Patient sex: M
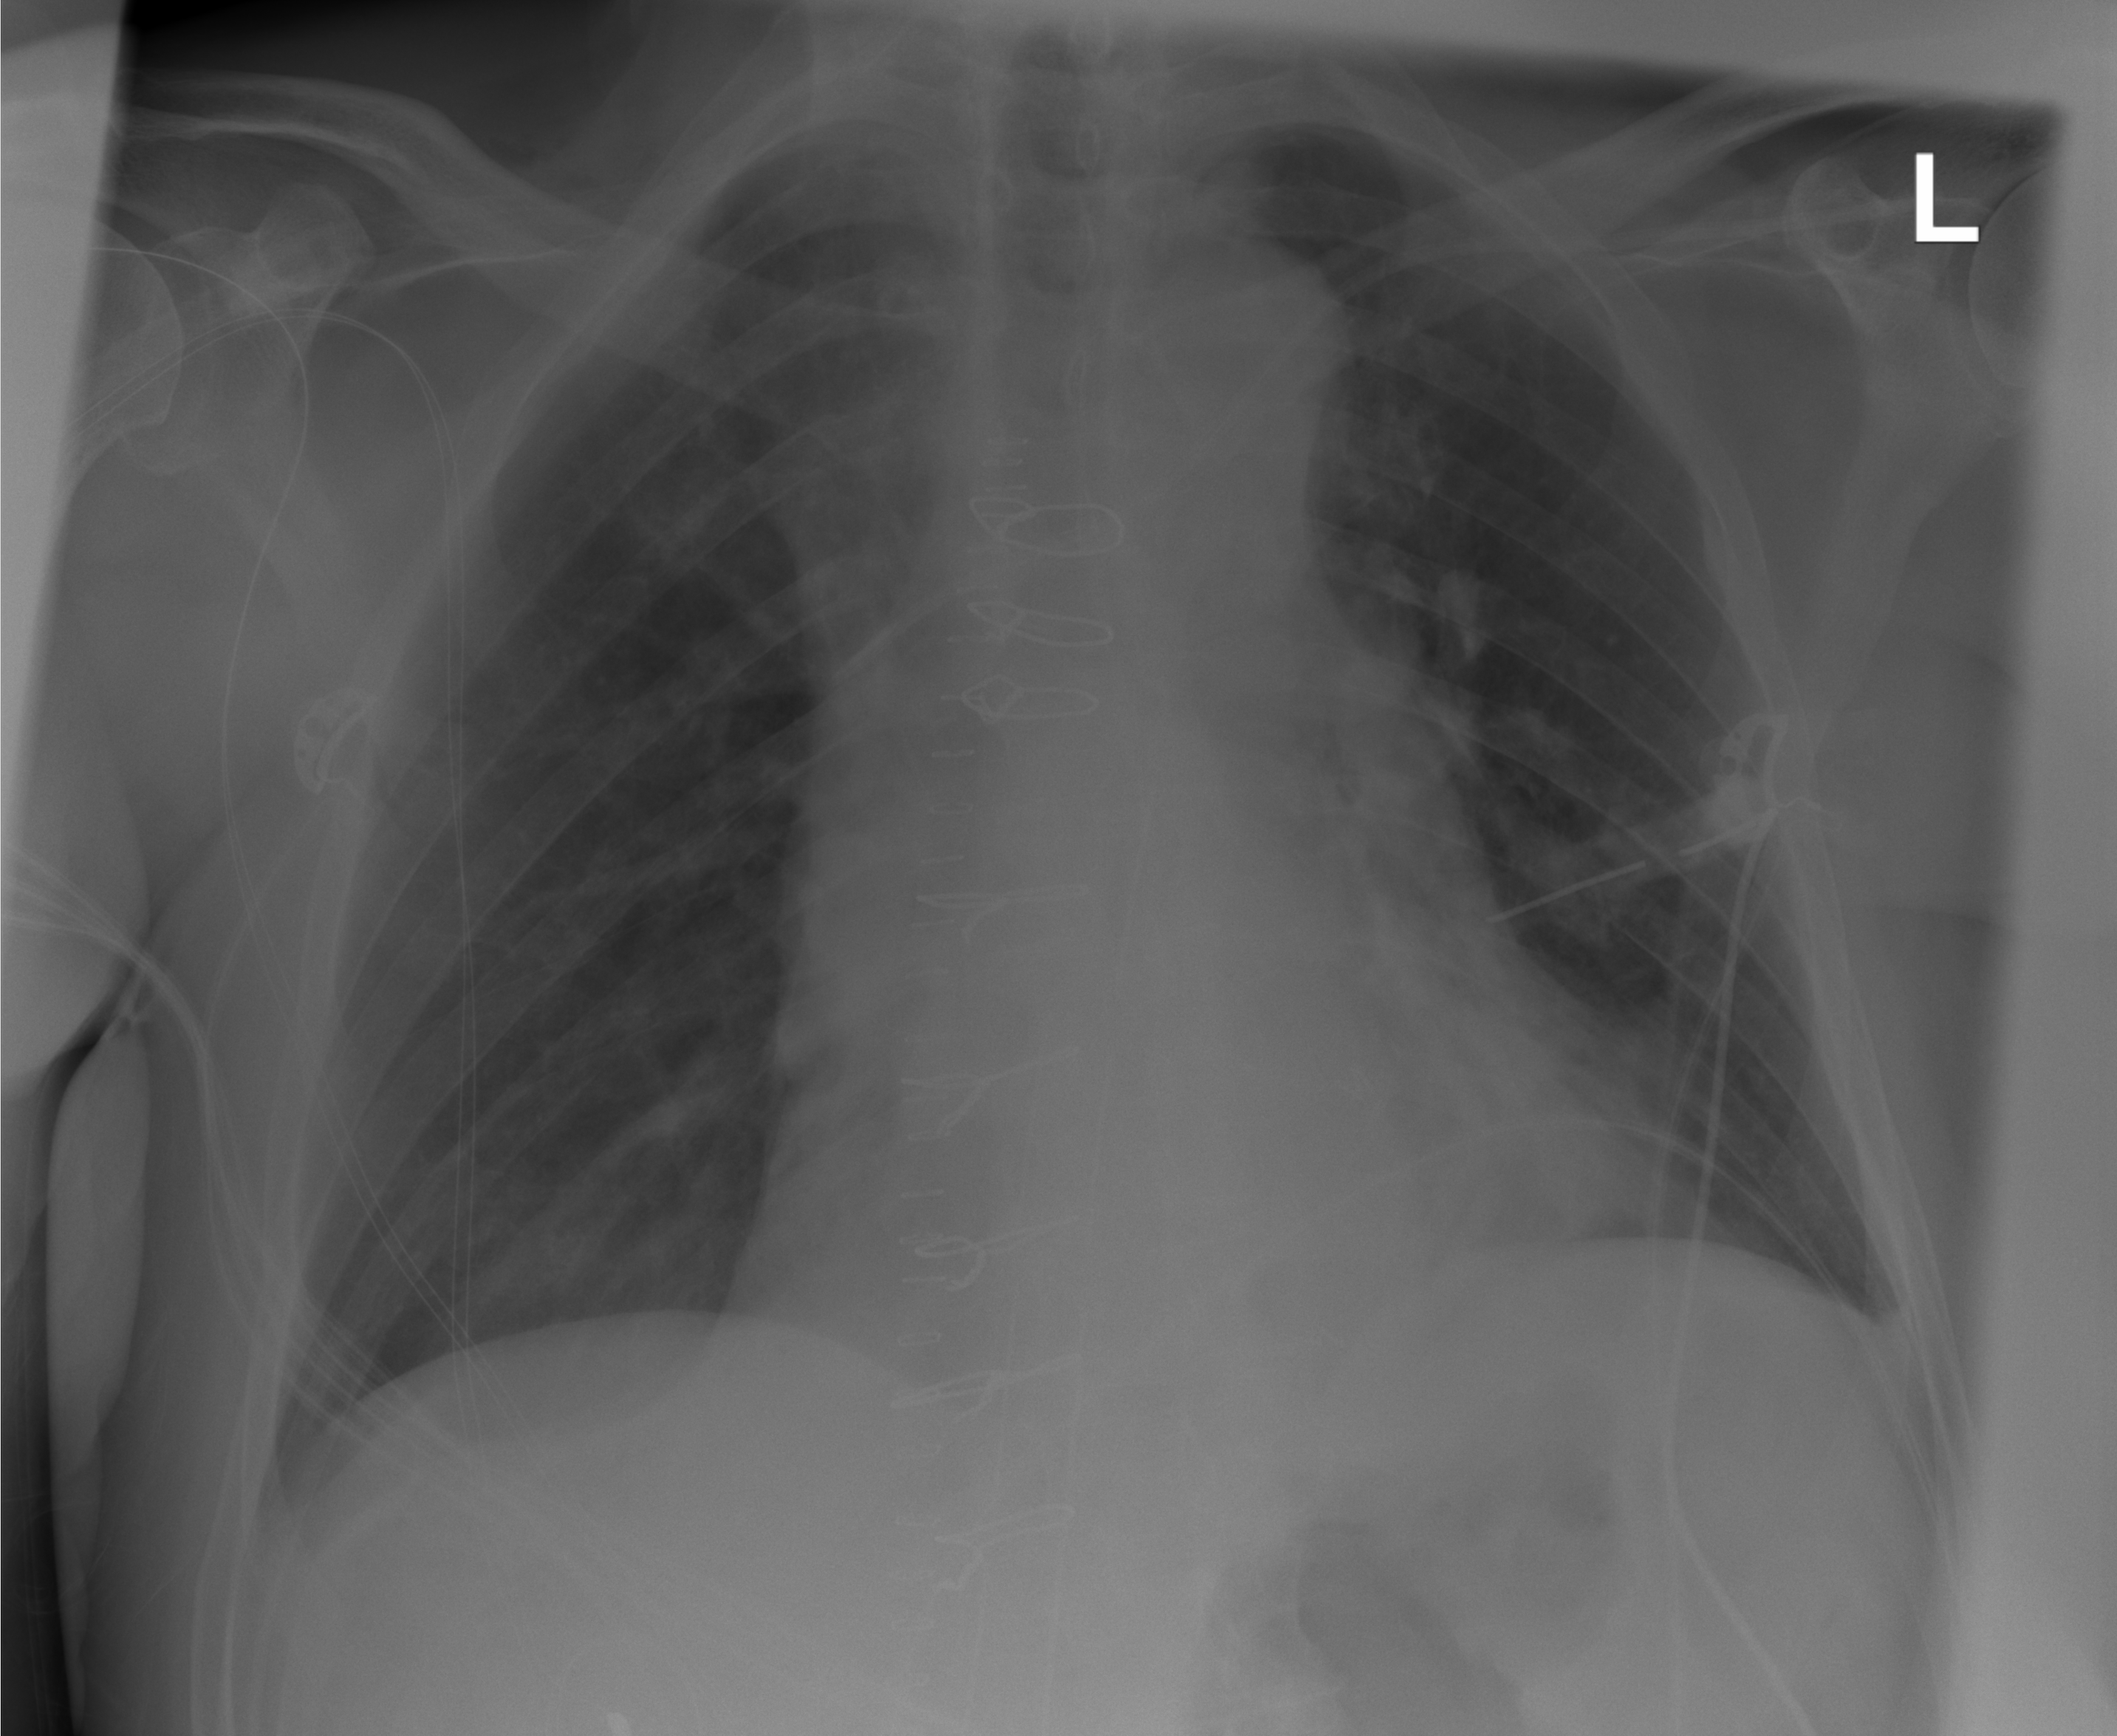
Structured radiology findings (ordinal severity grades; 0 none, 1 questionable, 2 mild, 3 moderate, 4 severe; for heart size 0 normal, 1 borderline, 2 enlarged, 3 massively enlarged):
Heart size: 2
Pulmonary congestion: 1
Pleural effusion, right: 0
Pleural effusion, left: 2
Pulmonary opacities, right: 0
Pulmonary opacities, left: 0
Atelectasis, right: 0
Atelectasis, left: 0